Field crop: maize
Growth stage: 1
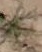
Species: salsola